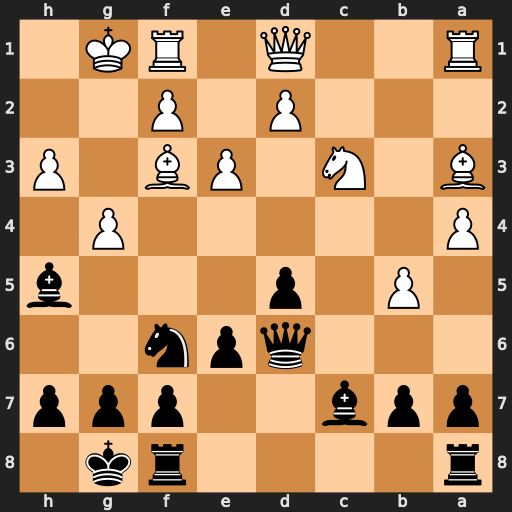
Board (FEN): r4rk1/ppb2ppp/3qpn2/1P1p3b/P5P1/B1N1PB1P/3P1P2/R2Q1RK1
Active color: b
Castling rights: -
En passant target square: -
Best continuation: Qh2#